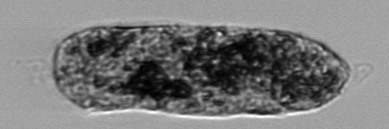
Label: fecal_pellet